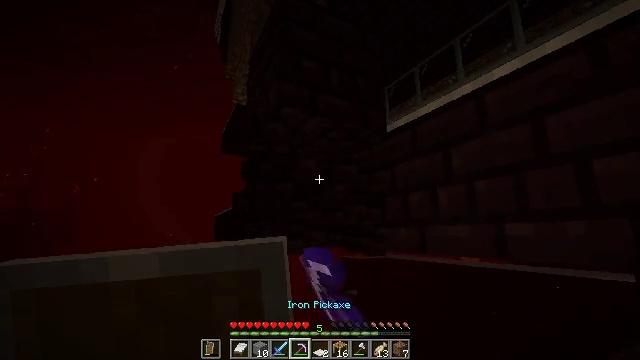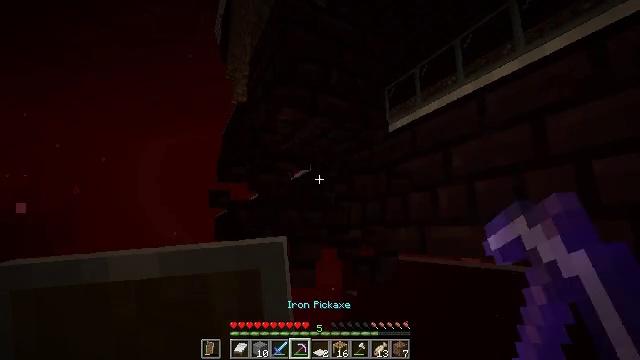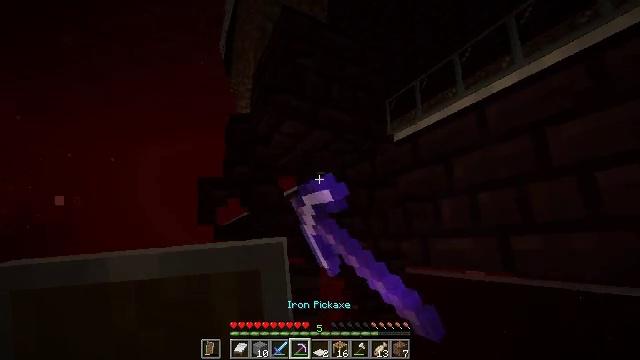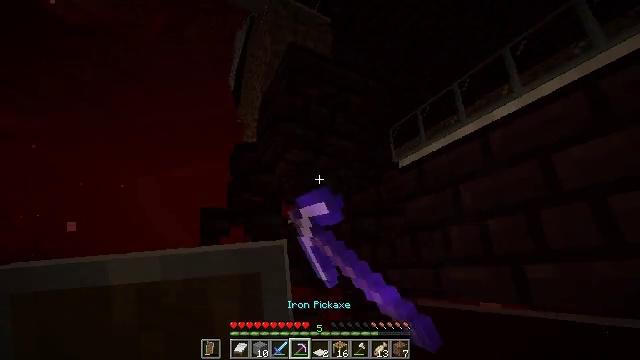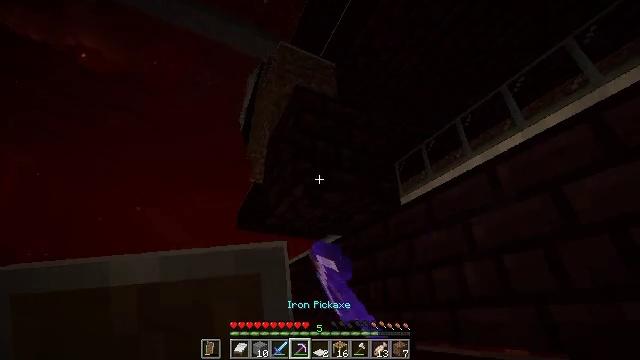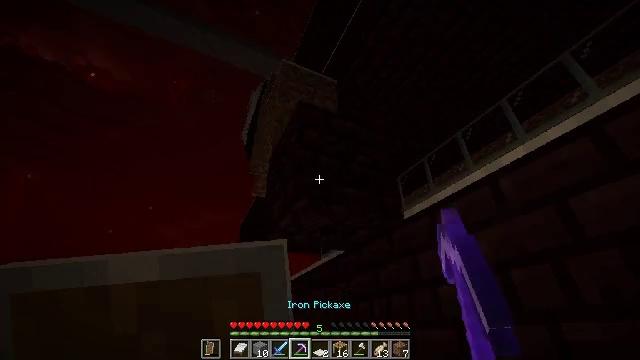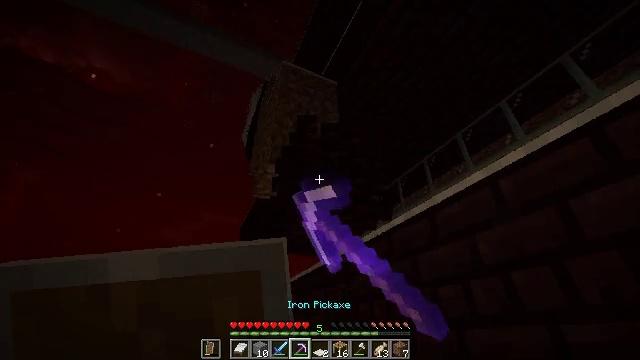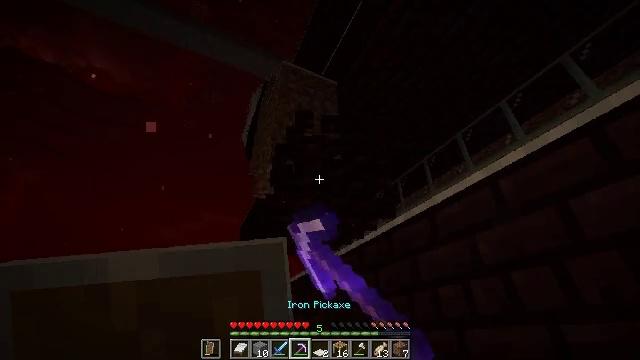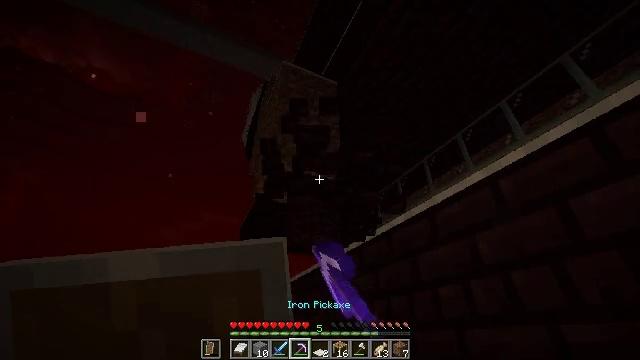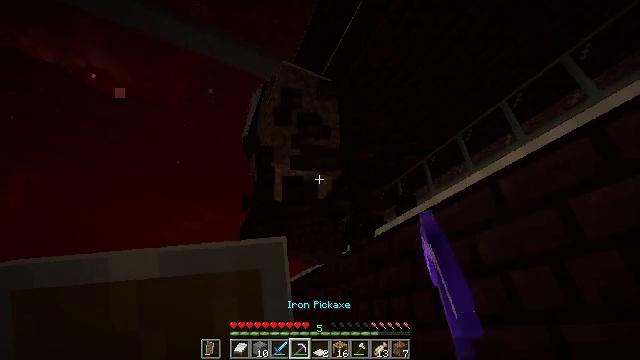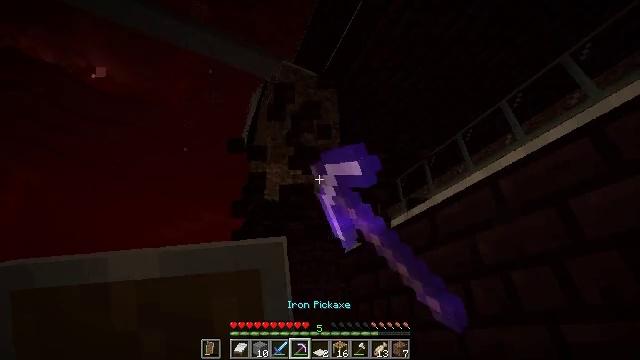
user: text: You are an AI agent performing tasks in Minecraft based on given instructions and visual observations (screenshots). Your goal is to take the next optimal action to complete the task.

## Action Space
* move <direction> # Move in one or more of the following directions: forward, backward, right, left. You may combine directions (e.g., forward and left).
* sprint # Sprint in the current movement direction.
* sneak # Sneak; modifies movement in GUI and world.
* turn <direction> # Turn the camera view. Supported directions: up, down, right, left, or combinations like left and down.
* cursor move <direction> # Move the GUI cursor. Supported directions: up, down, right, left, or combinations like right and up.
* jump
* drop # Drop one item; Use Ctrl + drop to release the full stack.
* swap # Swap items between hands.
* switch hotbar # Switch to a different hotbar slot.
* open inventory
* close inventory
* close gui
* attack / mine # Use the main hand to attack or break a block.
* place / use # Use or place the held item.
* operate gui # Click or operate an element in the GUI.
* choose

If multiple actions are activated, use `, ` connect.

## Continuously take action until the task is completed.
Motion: motion action
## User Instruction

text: Mine nether bricks.
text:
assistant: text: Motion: attack / mine
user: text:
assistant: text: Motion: turn up, attack / mine
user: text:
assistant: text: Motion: turn left and up, attack / mine
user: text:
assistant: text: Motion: turn left and up, attack / mine
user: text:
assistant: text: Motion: turn up, attack / mine
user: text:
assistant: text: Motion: attack / mine
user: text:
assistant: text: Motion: attack / mine
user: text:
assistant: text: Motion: attack / mine
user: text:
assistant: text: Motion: attack / mine
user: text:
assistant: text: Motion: attack / mine
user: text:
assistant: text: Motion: attack / mine